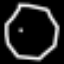
Label: octagon